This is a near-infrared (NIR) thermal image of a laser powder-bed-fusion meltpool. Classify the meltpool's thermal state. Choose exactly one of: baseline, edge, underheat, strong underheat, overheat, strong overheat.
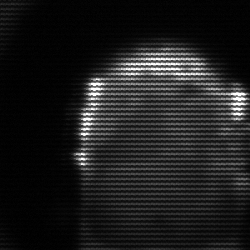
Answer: baseline